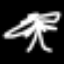
Label: palm tree